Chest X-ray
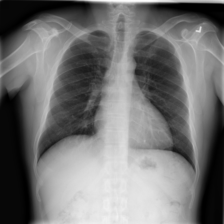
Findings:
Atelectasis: negative
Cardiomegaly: negative
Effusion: negative
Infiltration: negative
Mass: negative
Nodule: negative
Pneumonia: negative
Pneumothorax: negative
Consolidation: negative
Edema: negative
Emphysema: negative
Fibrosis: negative
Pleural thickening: negative
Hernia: negative